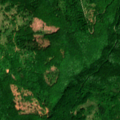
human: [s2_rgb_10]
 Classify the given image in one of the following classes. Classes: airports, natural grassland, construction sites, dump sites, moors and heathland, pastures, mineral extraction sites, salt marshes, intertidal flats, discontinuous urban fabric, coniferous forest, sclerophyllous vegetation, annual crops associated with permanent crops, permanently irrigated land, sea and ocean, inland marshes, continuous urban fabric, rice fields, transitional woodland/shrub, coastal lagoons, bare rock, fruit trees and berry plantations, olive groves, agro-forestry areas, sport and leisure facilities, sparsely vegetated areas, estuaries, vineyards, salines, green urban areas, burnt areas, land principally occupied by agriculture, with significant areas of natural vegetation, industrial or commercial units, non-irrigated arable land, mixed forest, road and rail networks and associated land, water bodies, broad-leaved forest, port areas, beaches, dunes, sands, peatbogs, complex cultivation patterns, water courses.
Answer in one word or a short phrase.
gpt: broad-leaved forest, transitional woodland/shrub